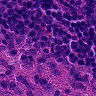
Metastatic tissue present: no